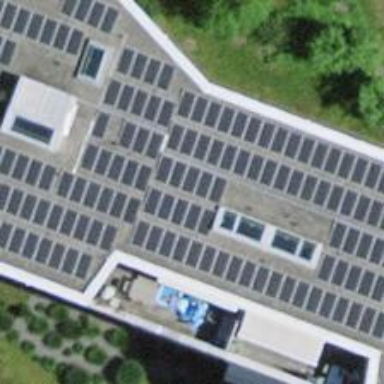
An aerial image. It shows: Solar power generator utilizing photovoltaic technology with solar photovoltaic panels.